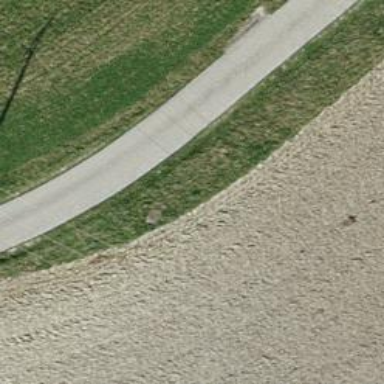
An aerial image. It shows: Service road with concrete surface. The tracktype is grade1.